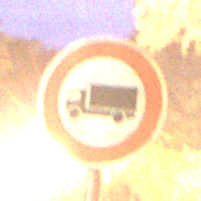
Verkehrszeichen: VerbotFuerKraftfahrzeugeUeberDreiKommaFuenfTonnen
Umgebung: Outdoor, Urban
Tageszeit: Night
Wetter: PartlyCloudy
Licht: Artificial
Jahreszeit: NotSpecified
Kontrast: HighContrast